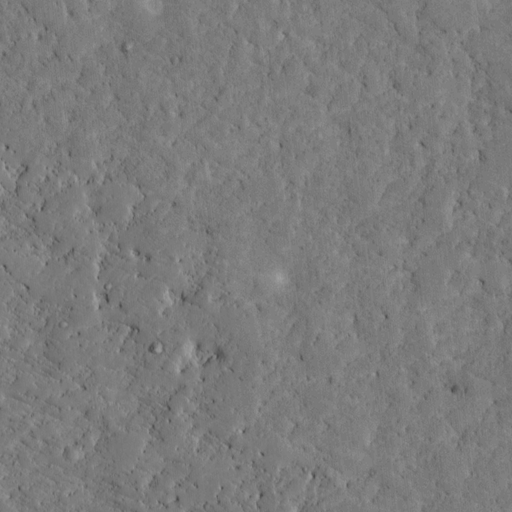
Classes present: Background